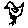
Label: bird